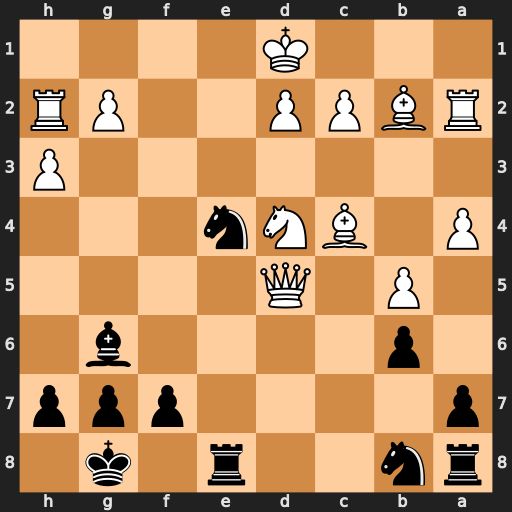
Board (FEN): rn2r1k1/p4ppp/1p4b1/1P1Q4/P1BNn3/7P/RBPP2PR/3K4
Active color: b
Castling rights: -
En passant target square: -
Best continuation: Nf2+ Kc1 Re1#